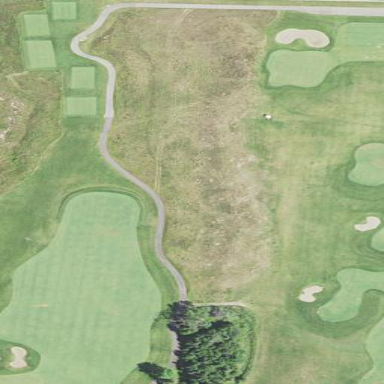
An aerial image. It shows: Scenic golf fairway.